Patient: sex M, age 35
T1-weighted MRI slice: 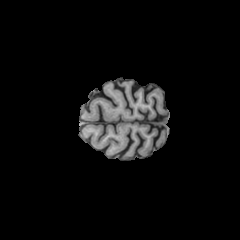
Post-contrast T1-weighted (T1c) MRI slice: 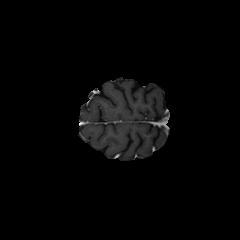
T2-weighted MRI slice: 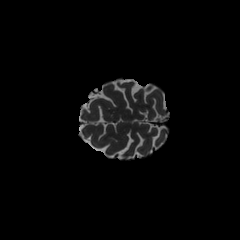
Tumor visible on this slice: no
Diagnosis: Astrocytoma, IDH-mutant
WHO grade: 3